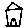
Label: house